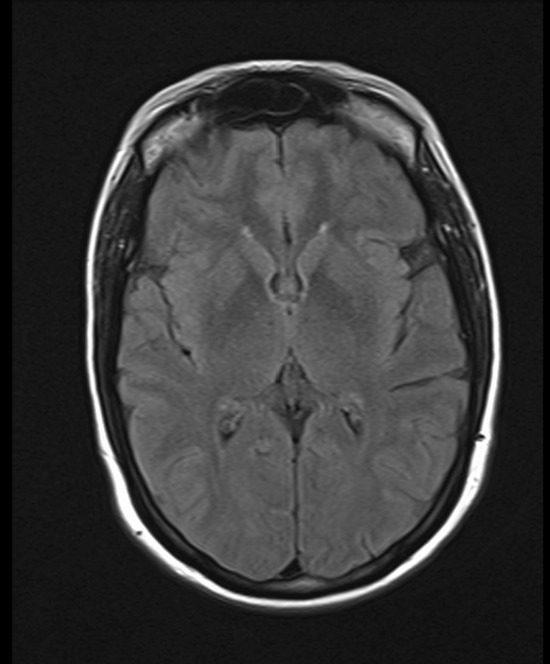
Label: notumor